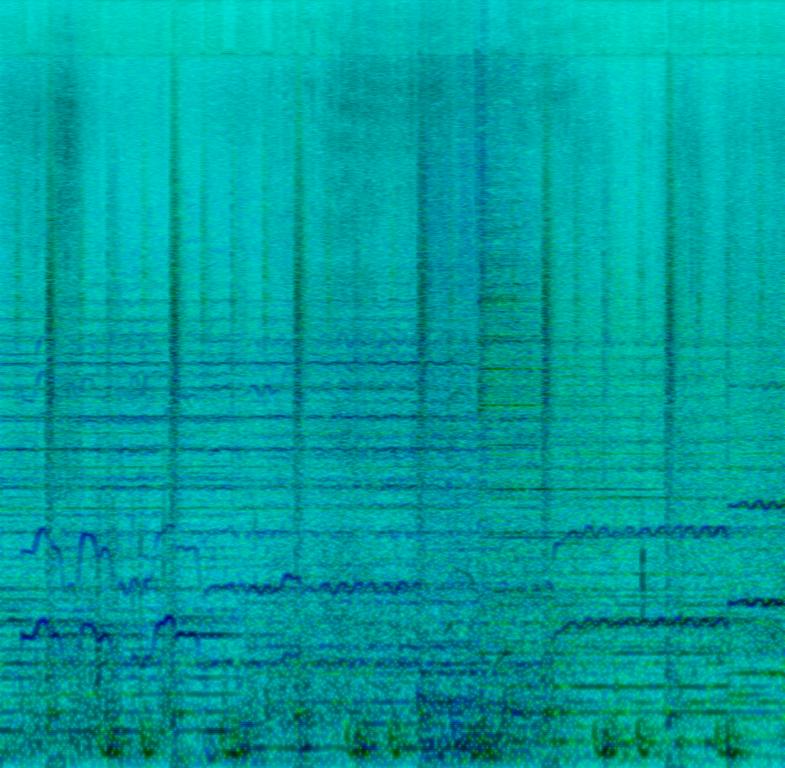
The low quality recording features a hip hop beat and some skateboard sound effects in the background. The beat consists of female opera vocalists that sing over punchy snare and kick hits, simple hi hats, energetic crash cymbals, simple piano chords, smooth bass and sustained strings melody. It sounds epic and powerful, almost inspiring. The stereo image is unbalanced, since the snare hits are panned a bit to the right channel, and overall the left channel is a bit louder.